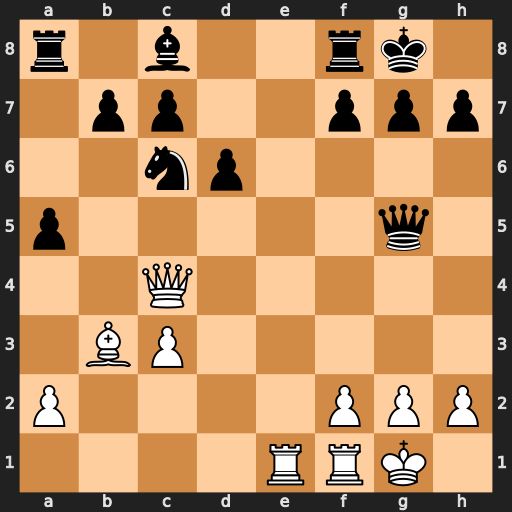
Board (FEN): r1b2rk1/1pp2ppp/2np4/p5q1/2Q5/1BP5/P4PPP/4RRK1
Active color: w
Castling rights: -
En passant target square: -
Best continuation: Qxf7+ Rxf7 Re8#